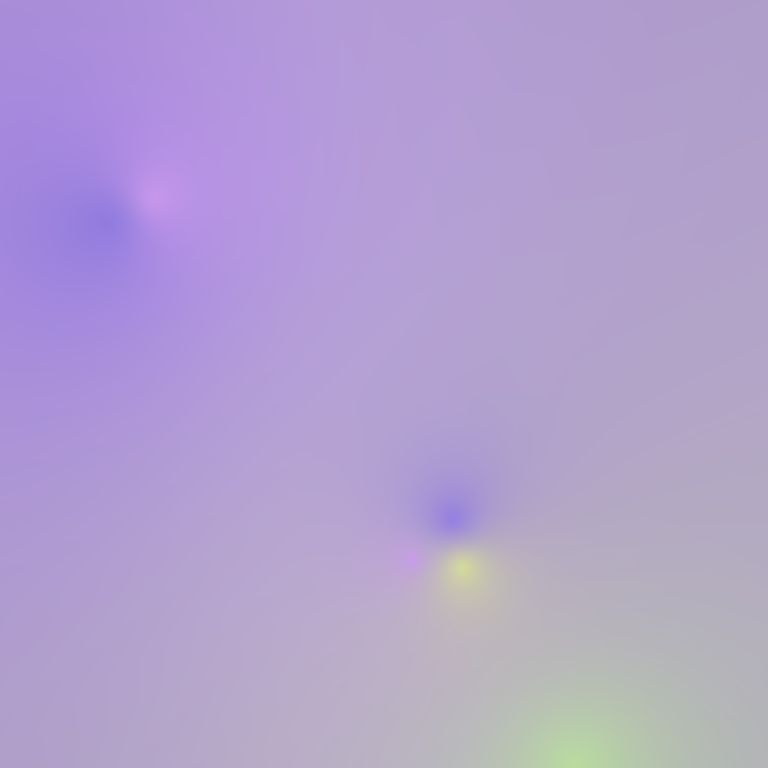
Abstract light effect, smooth gradient from soft lavender to gentle yellow, serene atmosphere, diffuse glow, no room, no furniture, no objects.